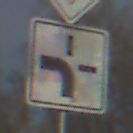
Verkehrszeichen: VerlaufVorfahrtsstrasse1
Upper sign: Vorfahrtsstrasse
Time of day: MorningAfternoon
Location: Outdoor (Nature)
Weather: PartlyCloudy
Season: NotSpecified
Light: Natural